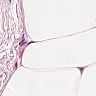
Metastatic tissue present: no